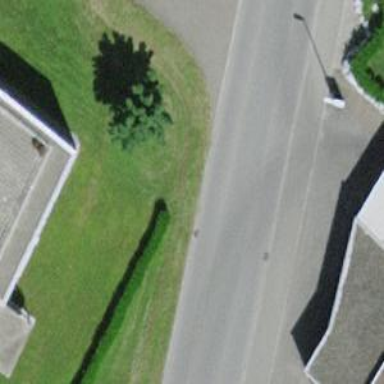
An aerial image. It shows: Hedge acting as barrier.